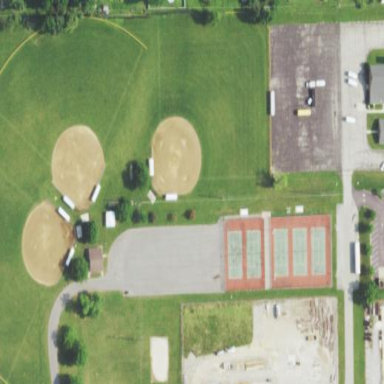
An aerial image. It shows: Baseball pitch for leisure and sports activities.